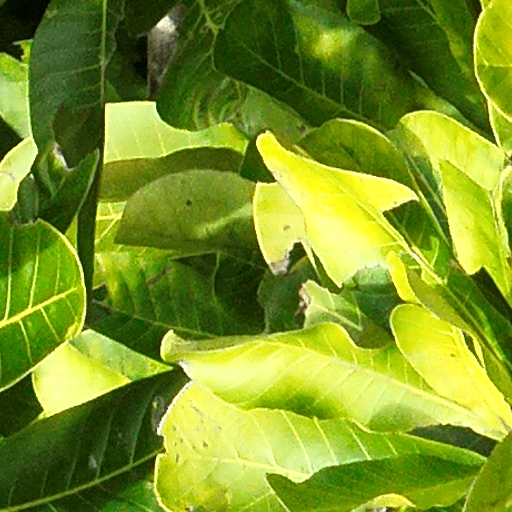
Species: Anacardium excelsum
GBIF accepted scientific name: Anacardium excelsum
Crown area (m\u00b2): 264.104